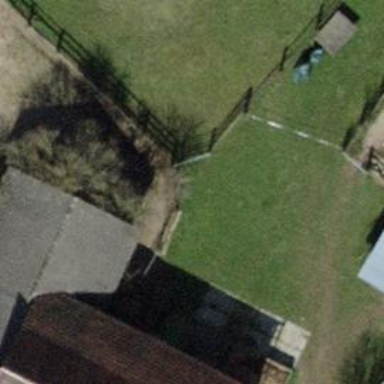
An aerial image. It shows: Fence is in the image.